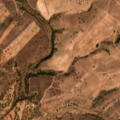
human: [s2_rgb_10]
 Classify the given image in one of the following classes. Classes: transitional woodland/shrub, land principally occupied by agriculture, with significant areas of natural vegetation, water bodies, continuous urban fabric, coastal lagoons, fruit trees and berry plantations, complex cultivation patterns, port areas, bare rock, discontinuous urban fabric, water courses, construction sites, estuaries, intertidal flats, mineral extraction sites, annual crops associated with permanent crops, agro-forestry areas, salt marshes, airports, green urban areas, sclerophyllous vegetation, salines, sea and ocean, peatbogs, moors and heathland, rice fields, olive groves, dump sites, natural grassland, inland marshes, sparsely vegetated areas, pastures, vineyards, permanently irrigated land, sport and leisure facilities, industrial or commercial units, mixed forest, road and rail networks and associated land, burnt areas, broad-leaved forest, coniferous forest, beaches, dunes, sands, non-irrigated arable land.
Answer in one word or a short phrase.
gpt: non-irrigated arable land, transitional woodland/shrub